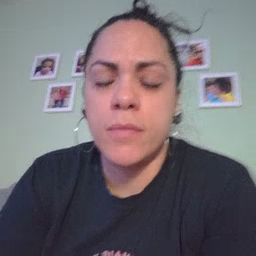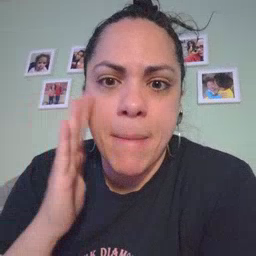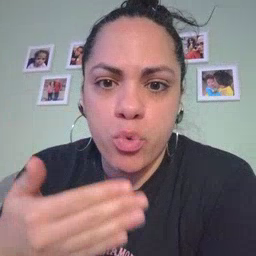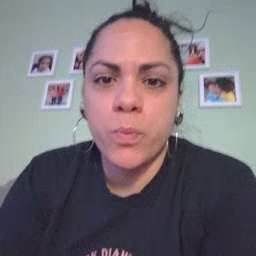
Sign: bedroom